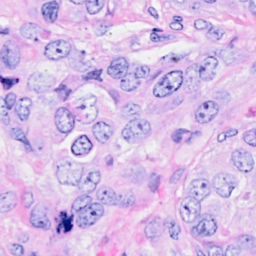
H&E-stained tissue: Breast